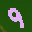
Label: 9